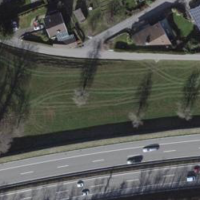
EUNIS habitat code: 57
Species observed at this site:
Geum rivale